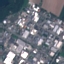
Land use / land cover class: Industrial